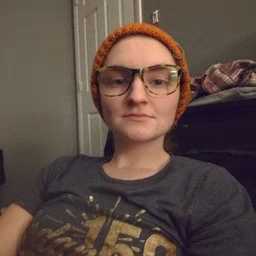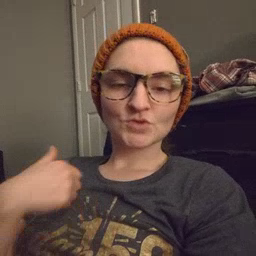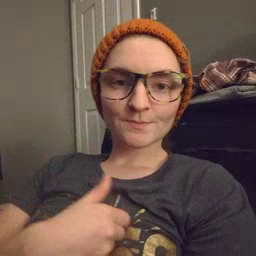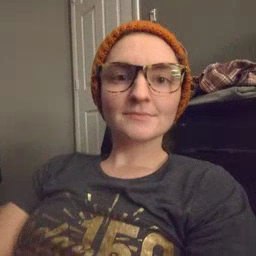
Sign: jacket